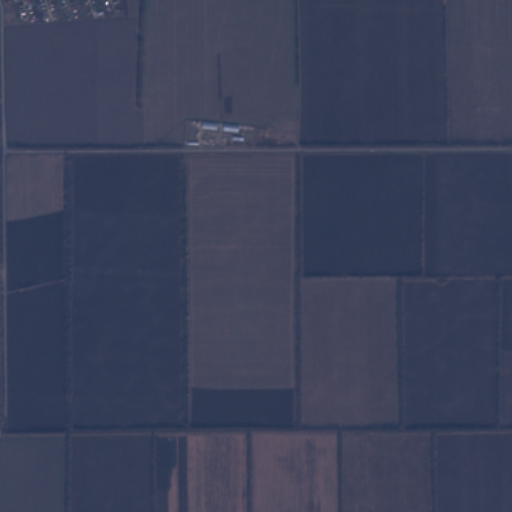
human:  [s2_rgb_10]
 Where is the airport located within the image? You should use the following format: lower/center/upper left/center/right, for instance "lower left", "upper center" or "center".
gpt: The airport is located in the upper center of the image.
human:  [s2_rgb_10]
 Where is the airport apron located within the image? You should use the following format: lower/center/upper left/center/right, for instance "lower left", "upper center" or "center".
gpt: The airport apron is located in the upper center of the image.
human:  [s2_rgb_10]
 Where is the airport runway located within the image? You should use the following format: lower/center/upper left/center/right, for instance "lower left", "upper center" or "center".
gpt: The airport runway is located in the upper center of the image.
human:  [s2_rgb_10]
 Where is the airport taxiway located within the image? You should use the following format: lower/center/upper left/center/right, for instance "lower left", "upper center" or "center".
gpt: The airport taxiway is located in the upper center of the image.
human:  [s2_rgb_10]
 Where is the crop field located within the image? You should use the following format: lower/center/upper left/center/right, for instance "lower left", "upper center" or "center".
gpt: There is no crop field in the image.